Question: EditText doesn't fill the whole height of the window. Here is the code:
'''
<?xml version="1.0" encoding="utf-8"?>
<LinearLayout xmlns:android="http://schemas.android.com/apk/res/android"
android:id="@+id/LinearLayout01"
android:layout_width="fill_parent"
android:layout_height="wrap_content"
android:orientation="vertical">
<LinearLayout android:id="@+id/LinearLayout02"
android:layout_width="fill_parent"
android:layout_height="wrap_content"
android:orientation="horizontal"
>
<Button android:id="@+id/bItalic"
android:layout_width="wrap_content"
android:layout_height="wrap_content"
></Button>
<Button android:id="@+id/bBold"
android:layout_width="wrap_content"
android:layout_height="wrap_content"
/>
<Button android:id="@+id/bUnderline"
android:layout_width="wrap_content"
android:layout_height="wrap_content"
/>
<Button android:id="@+id/bStrike"
android:layout_width="wrap_content"
android:layout_height="wrap_content"
android:text="S"
/>
<Button android:id="@+id/bSub"
android:layout_width="wrap_content"
android:layout_height="wrap_content"
/>
<Button android:id="@+id/bSup"
android:layout_width="wrap_content"
android:layout_height="wrap_content"
/>
<ImageButton
android:id="@+id/bInsertImage"
android:src="@drawable/insertimage"
android:layout_width="wrap_content"
android:layout_height="wrap_content"/>
<ImageButton
android:id="@+id/bInsertTable"
android:src="@drawable/table"
android:layout_width="wrap_content"
android:layout_height="wrap_content"/>
</LinearLayout>
<FrameLayout
android:id="@+id/FrameLayout02"
android:layout_height="fill_parent"
android:layout_width="fill_parent"
>
<TabHost android:id="@+id/tabhost"
android:layout_width="fill_parent"
android:layout_height="fill_parent">
<TabWidget android:id="@android:id/tabs"
android:layout_width="fill_parent"
android:layout_height="fill_parent"
/>
<FrameLayout android:id="@android:id/tabcontent"
android:layout_width="fill_parent"
android:layout_height="fill_parent"
android:paddingTop="62px">
<ScrollView
android:id="@+id/scroll01"
android:layout_width="fill_parent"
android:layout_height="fill_parent">
<HorizontalScrollView
android:id="@+id/scroll_hor01"
android:layout_width="fill_parent"
android:layout_height="fill_parent">
<EditText
android:id="@+id/VisualPane"
android:layout_width="fill_parent"
android:layout_height="fill_parent"
/>
</HorizontalScrollView>
</ScrollView>
<ScrollView
android:id="@+id/scroll02"
android:layout_width="fill_parent"
android:layout_height="fill_parent">
<HorizontalScrollView
android:id="@+id/scroll_hor02"
android:layout_width="fill_parent"
android:layout_height="fill_parent">
<EditText
android:id="@+id/HTMLPane"
android:layout_width="fill_parent"
android:layout_height="fill_parent" />
</HorizontalScrollView>
</ScrollView>
</FrameLayout>
</TabHost>
</FrameLayout>
</LinearLayout>
'''
Here is a screenshot:

Why doesn't EditText fill the whole height of the window?
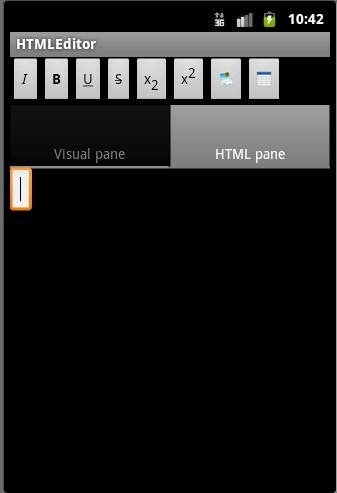
Answer: The parent property
'''
android:layout_height="wrap_content"
'''
must be
'''
android:layout_height="fill_parent"
'''
You can set the following property of the 'EditText' view
'''
android:layout_margin="1dip"
'''
This is a bit of a hack but will work for now.